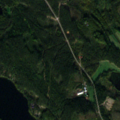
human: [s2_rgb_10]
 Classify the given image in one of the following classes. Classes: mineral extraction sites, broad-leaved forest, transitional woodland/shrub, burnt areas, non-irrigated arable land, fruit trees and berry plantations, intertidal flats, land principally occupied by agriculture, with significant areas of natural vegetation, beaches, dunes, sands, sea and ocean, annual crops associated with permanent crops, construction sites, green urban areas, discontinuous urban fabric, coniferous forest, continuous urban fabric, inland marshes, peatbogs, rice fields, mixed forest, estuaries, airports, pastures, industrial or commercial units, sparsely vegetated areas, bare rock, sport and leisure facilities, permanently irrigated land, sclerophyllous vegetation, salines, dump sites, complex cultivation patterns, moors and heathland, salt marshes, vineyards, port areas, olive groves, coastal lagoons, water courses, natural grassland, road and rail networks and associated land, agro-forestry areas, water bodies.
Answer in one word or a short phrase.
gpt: land principally occupied by agriculture, with significant areas of natural vegetation, coniferous forest, mixed forest, transitional woodland/shrub, water bodies